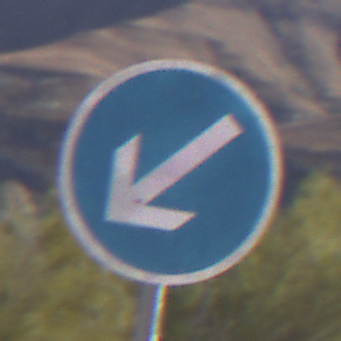
Verkehrszeichen: VorgeschriebeneVorbeifahrtLinks
Umgebung: Outdoor, Nature
Tageszeit: Midday
Wetter: Clear
Licht: Natural
Jahreszeit: NotSpecified
Kontrast: HighContrast